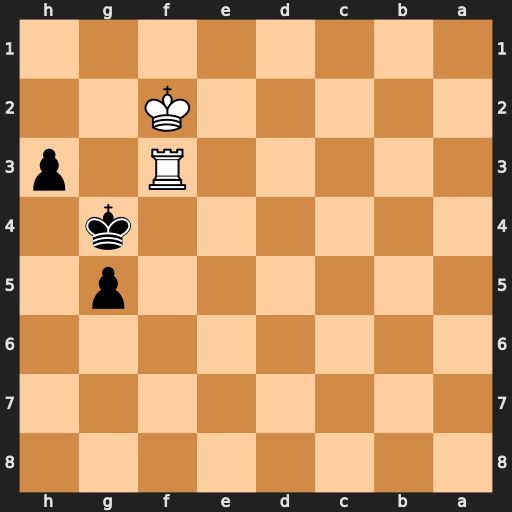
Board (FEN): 8/8/8/6p1/6k1/5R1p/5K2/8
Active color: b
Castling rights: -
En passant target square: -
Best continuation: h2 Rg3+ Kh4 Rxg5 h1=Q